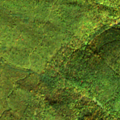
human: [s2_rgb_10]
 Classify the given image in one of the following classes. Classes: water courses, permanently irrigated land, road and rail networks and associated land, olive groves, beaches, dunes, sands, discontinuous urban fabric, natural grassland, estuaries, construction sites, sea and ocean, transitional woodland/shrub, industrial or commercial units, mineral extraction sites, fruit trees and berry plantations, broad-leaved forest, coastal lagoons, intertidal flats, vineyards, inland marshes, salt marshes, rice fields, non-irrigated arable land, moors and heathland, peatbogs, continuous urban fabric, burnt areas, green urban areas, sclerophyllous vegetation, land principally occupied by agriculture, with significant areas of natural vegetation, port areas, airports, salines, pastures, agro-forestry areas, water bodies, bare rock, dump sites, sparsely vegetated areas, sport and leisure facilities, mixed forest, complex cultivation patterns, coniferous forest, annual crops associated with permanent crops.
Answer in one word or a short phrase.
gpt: broad-leaved forest